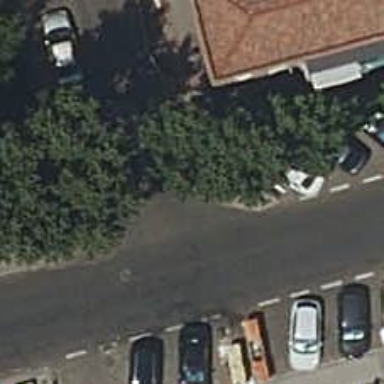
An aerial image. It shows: Bollard.